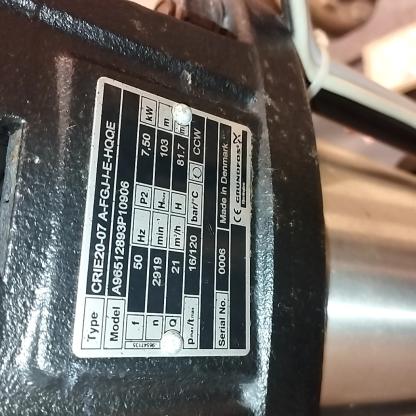
Klasa: tabliczka-znamionowa